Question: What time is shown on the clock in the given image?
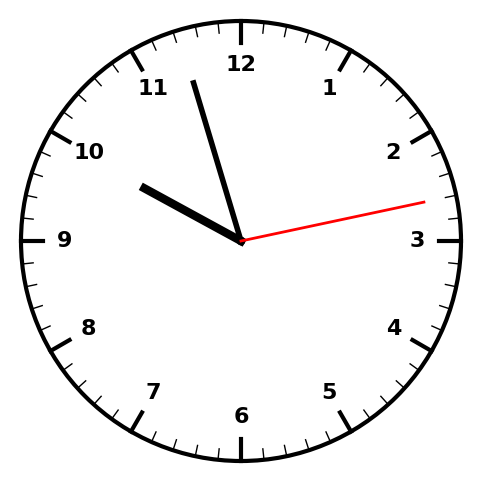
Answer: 09:57:13